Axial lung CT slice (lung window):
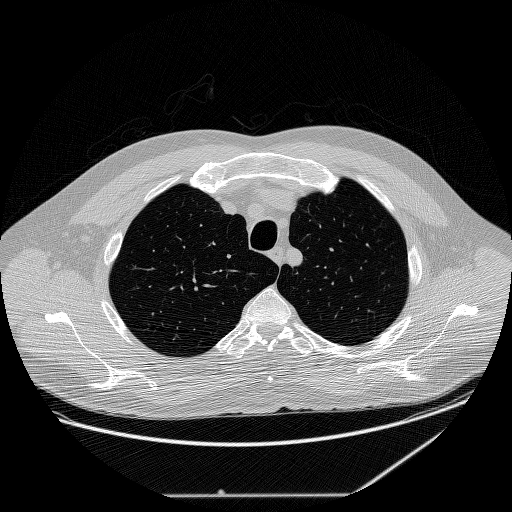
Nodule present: no